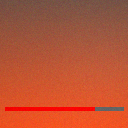
Screen state: on